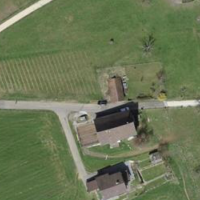
EUNIS habitat code: 52
Species observed at this site:
Linaria vulgaris